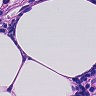
Metastatic tissue present: no